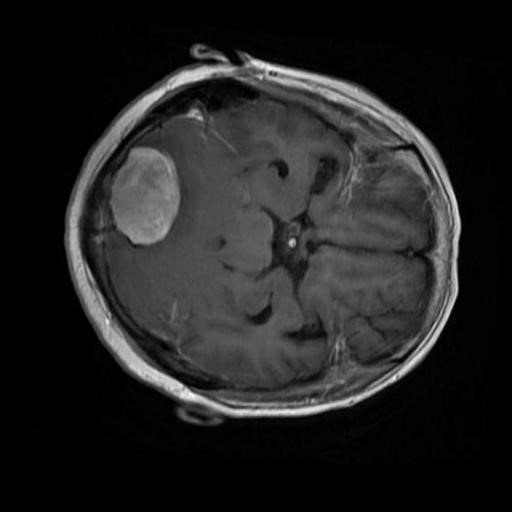
Label: brain_menin